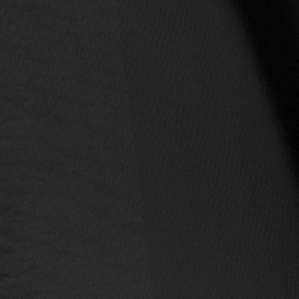
Label: non_frost